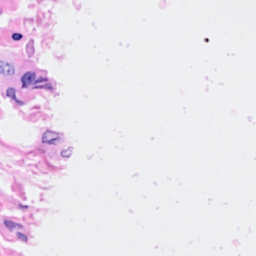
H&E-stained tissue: Breast